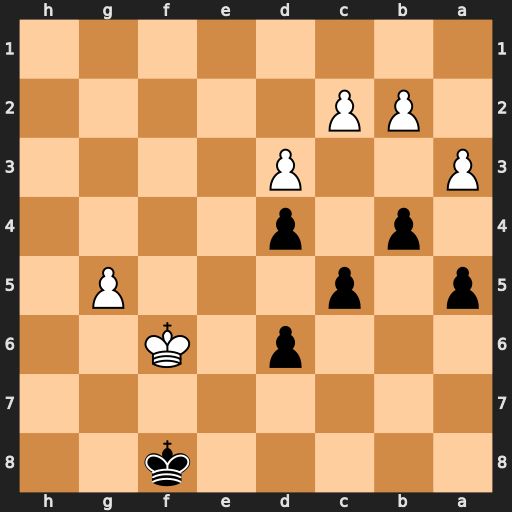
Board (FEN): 5k2/8/3p1K2/p1p3P1/1p1p4/P2P4/1PP5/8
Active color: b
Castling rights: -
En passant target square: -
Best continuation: a4 Ke6 c4 axb4 c3 bxc3 a3